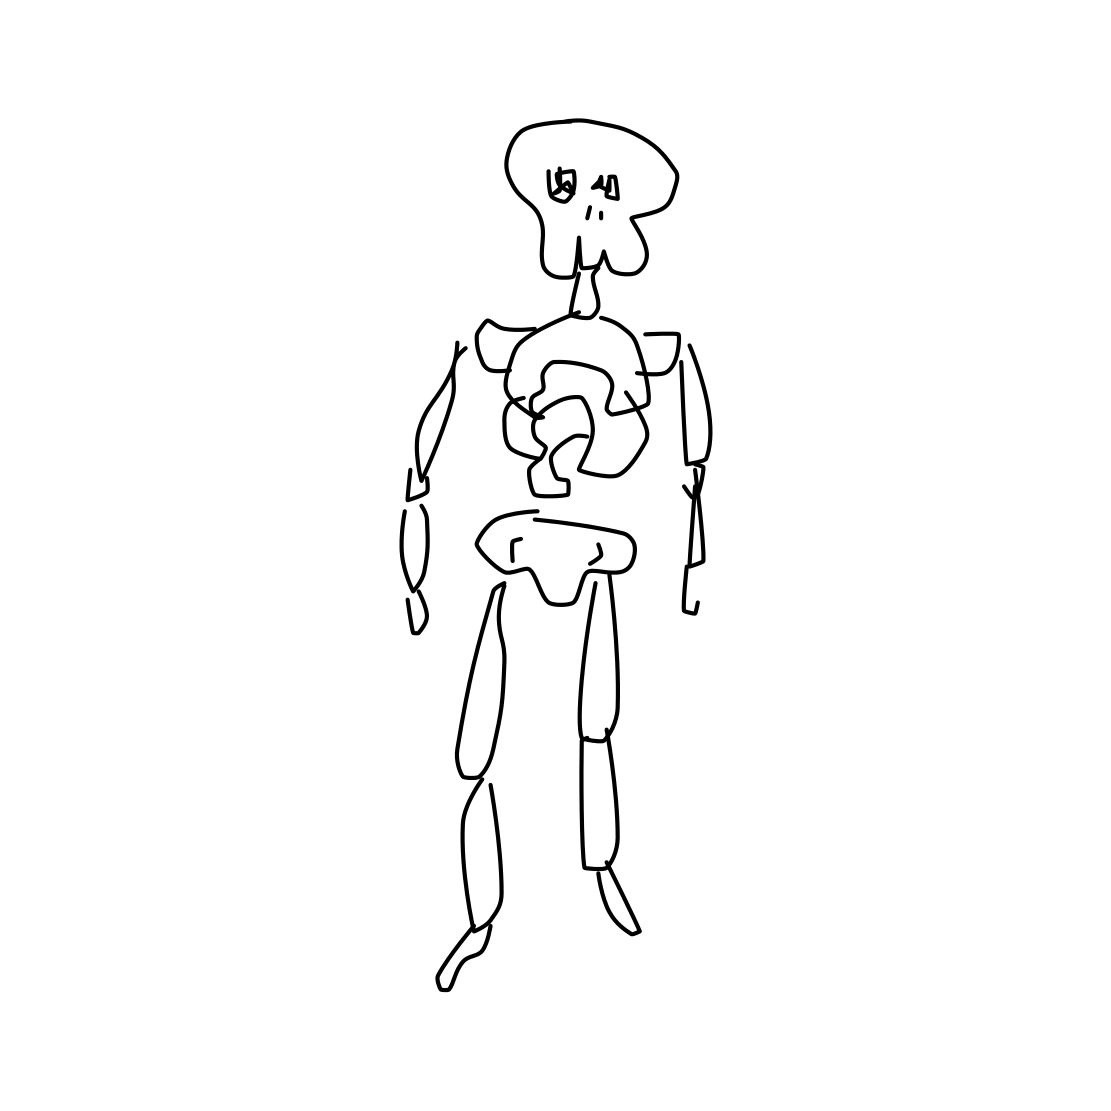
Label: human-skeleton